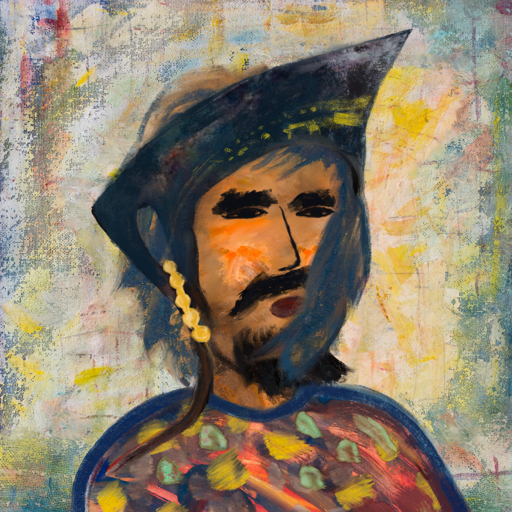
Background: Irani, Head And Neck Side: Gypsy_Queen, Face Side: Mosgoul, Bust: Mother_And_Son_Mother, Hair Side: In_The_Sun, Head Accessory: Irani, Second Necklace: Blank, Necklace: Blank, Baby: Blank